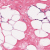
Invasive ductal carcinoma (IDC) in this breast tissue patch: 0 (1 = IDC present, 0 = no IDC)